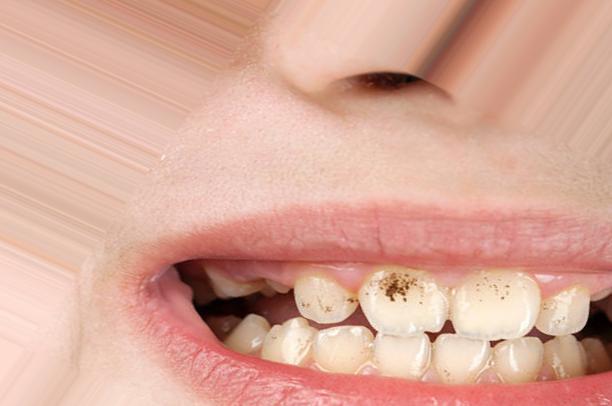
Condition: Tooth Discoloration